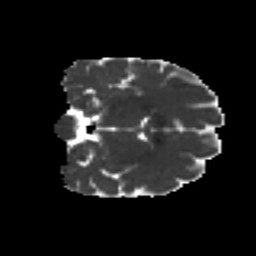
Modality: MD
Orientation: coronal
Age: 37
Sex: male
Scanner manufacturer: ge
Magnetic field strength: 3 T
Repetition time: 7.8 s
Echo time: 0.0607 s